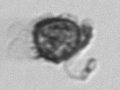
Label: Syracosphaera_pulchra